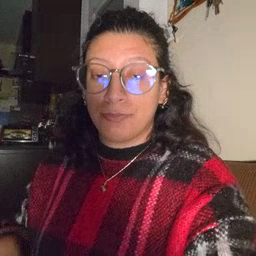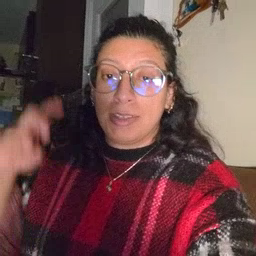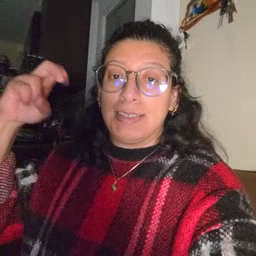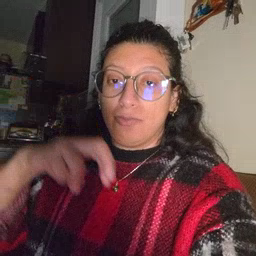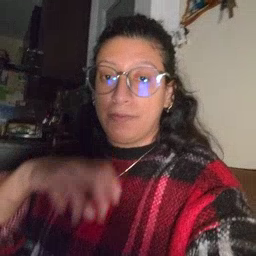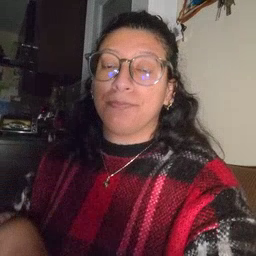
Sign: stairs